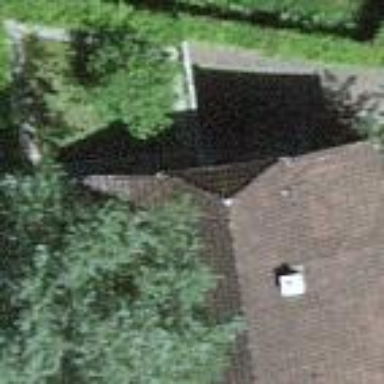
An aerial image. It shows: Residential building.